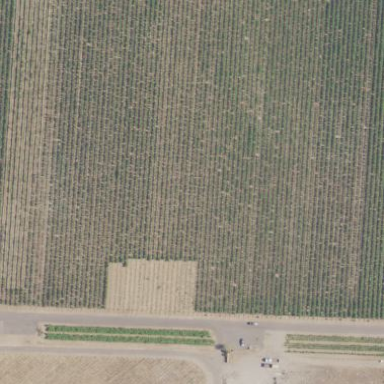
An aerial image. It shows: Vineyard where grapes are grown.